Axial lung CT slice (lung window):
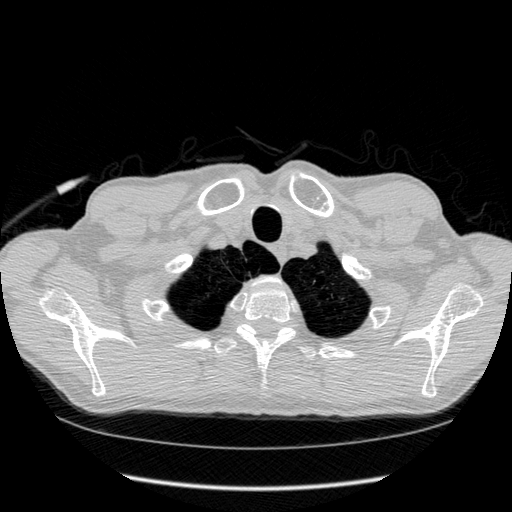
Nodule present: no